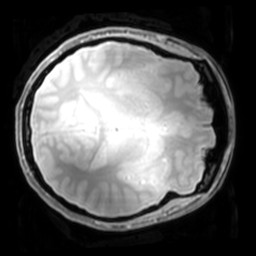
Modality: PDw
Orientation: axial
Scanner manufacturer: philips
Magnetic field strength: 7 T
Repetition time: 0.008 s
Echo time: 0.001974 s